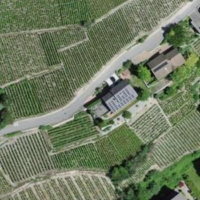
EUNIS habitat code: 40
Species observed at this site:
Cydonia oblonga